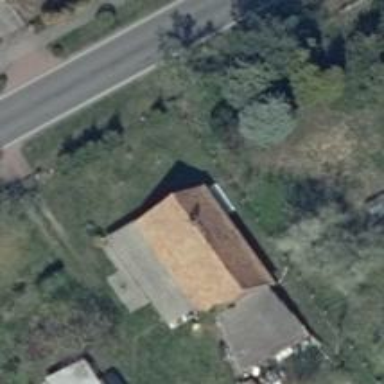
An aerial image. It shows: Simple house.